The image folds the raw vibration samples of a bearing signal into a 2-D grayscale square (signal-to-image encoding). Classify the bearing condition as one of: normal, inner_race, outer_race, ball.
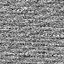
Answer: normal